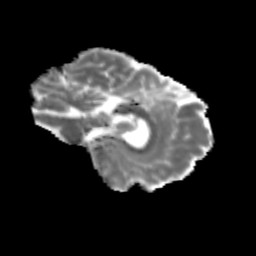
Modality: MD
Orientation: sagittal
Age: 21
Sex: male
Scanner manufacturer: siemens
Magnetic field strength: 3 T
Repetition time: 3.5 s
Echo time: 0.125 s